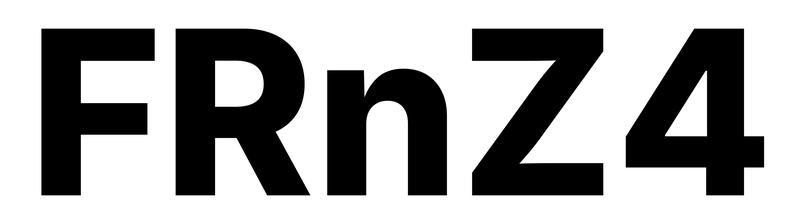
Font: Inter_ExtraBold